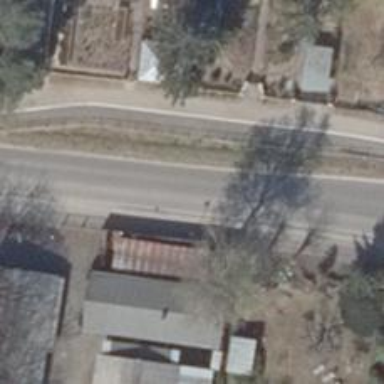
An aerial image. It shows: Tertiary road with asphalt surface. There are separate sidewalks on both sides.